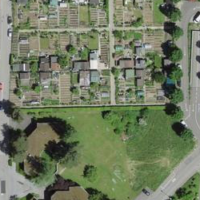
EUNIS habitat code: 53
Species observed at this site:
Cardamine hirsuta
Ficaria verna
Zoropsis spinimana
Datura stramonium